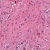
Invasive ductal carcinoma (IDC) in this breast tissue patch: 0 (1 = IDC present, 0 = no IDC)